Current action and preconditions to check: trajectory_clear

Your task: For each precondition in the list above, predict whether it will hold at this action.

Consider the current scene as observed from the mobile robot's camera, and analyze the predicted future states of all dynamic agents (e.g., people, animals, vehicles, or any moving entities) within the NEXT SECOND.

IMPORTANT: Only answer "very likely" if you are absolutely certain—based on strong, clear evidence—that a dynamic agent will violate the precondition in the predicted future state. Do NOT answer "very likely" for unlikely, ambiguous, or low-probability risks.

Ask yourself for each precondition: Is there a high probability, with clear and convincing evidence, that the predicted future states of any dynamic agent will interfere with the predicted future state of the currently executing action within the NEXT SECOND, causing that precondition to fail?

Assess the risk level based on these predictions. Use "likely" or "very likely" if motions create a clear risk of interference.

Use "neutral" or "improbable" if agents are nearby but their predicted paths are clearly diverging or non-conflicting.

Failure Risk Categories: "very improbable", "improbable", "neutral", "likely", "very likely"

Answer Format: Output ONLY the probability_of_failure value from these categories: "very improbable", "improbable", "neutral", "likely", "very likely"

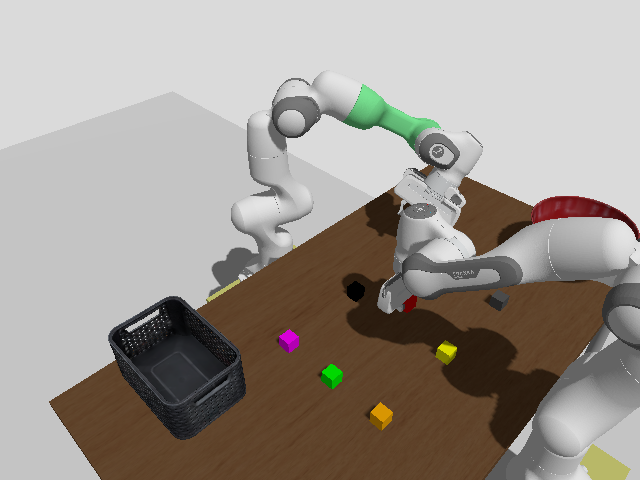

Answer: very improbable